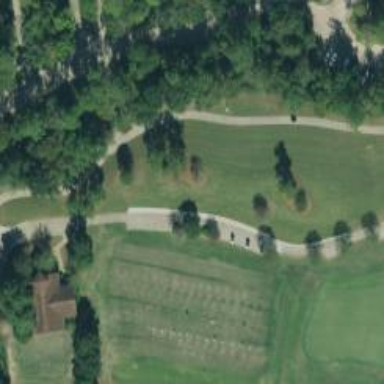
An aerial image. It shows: Path for both road and golf.